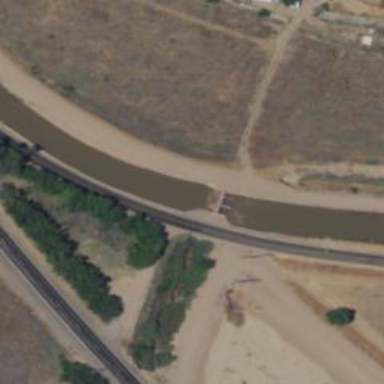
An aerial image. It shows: Dam along waterway.